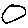
Label: circle